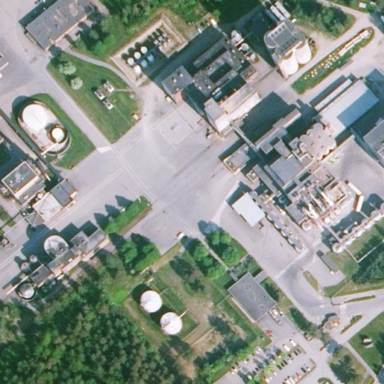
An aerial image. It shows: Industrial area with factory.